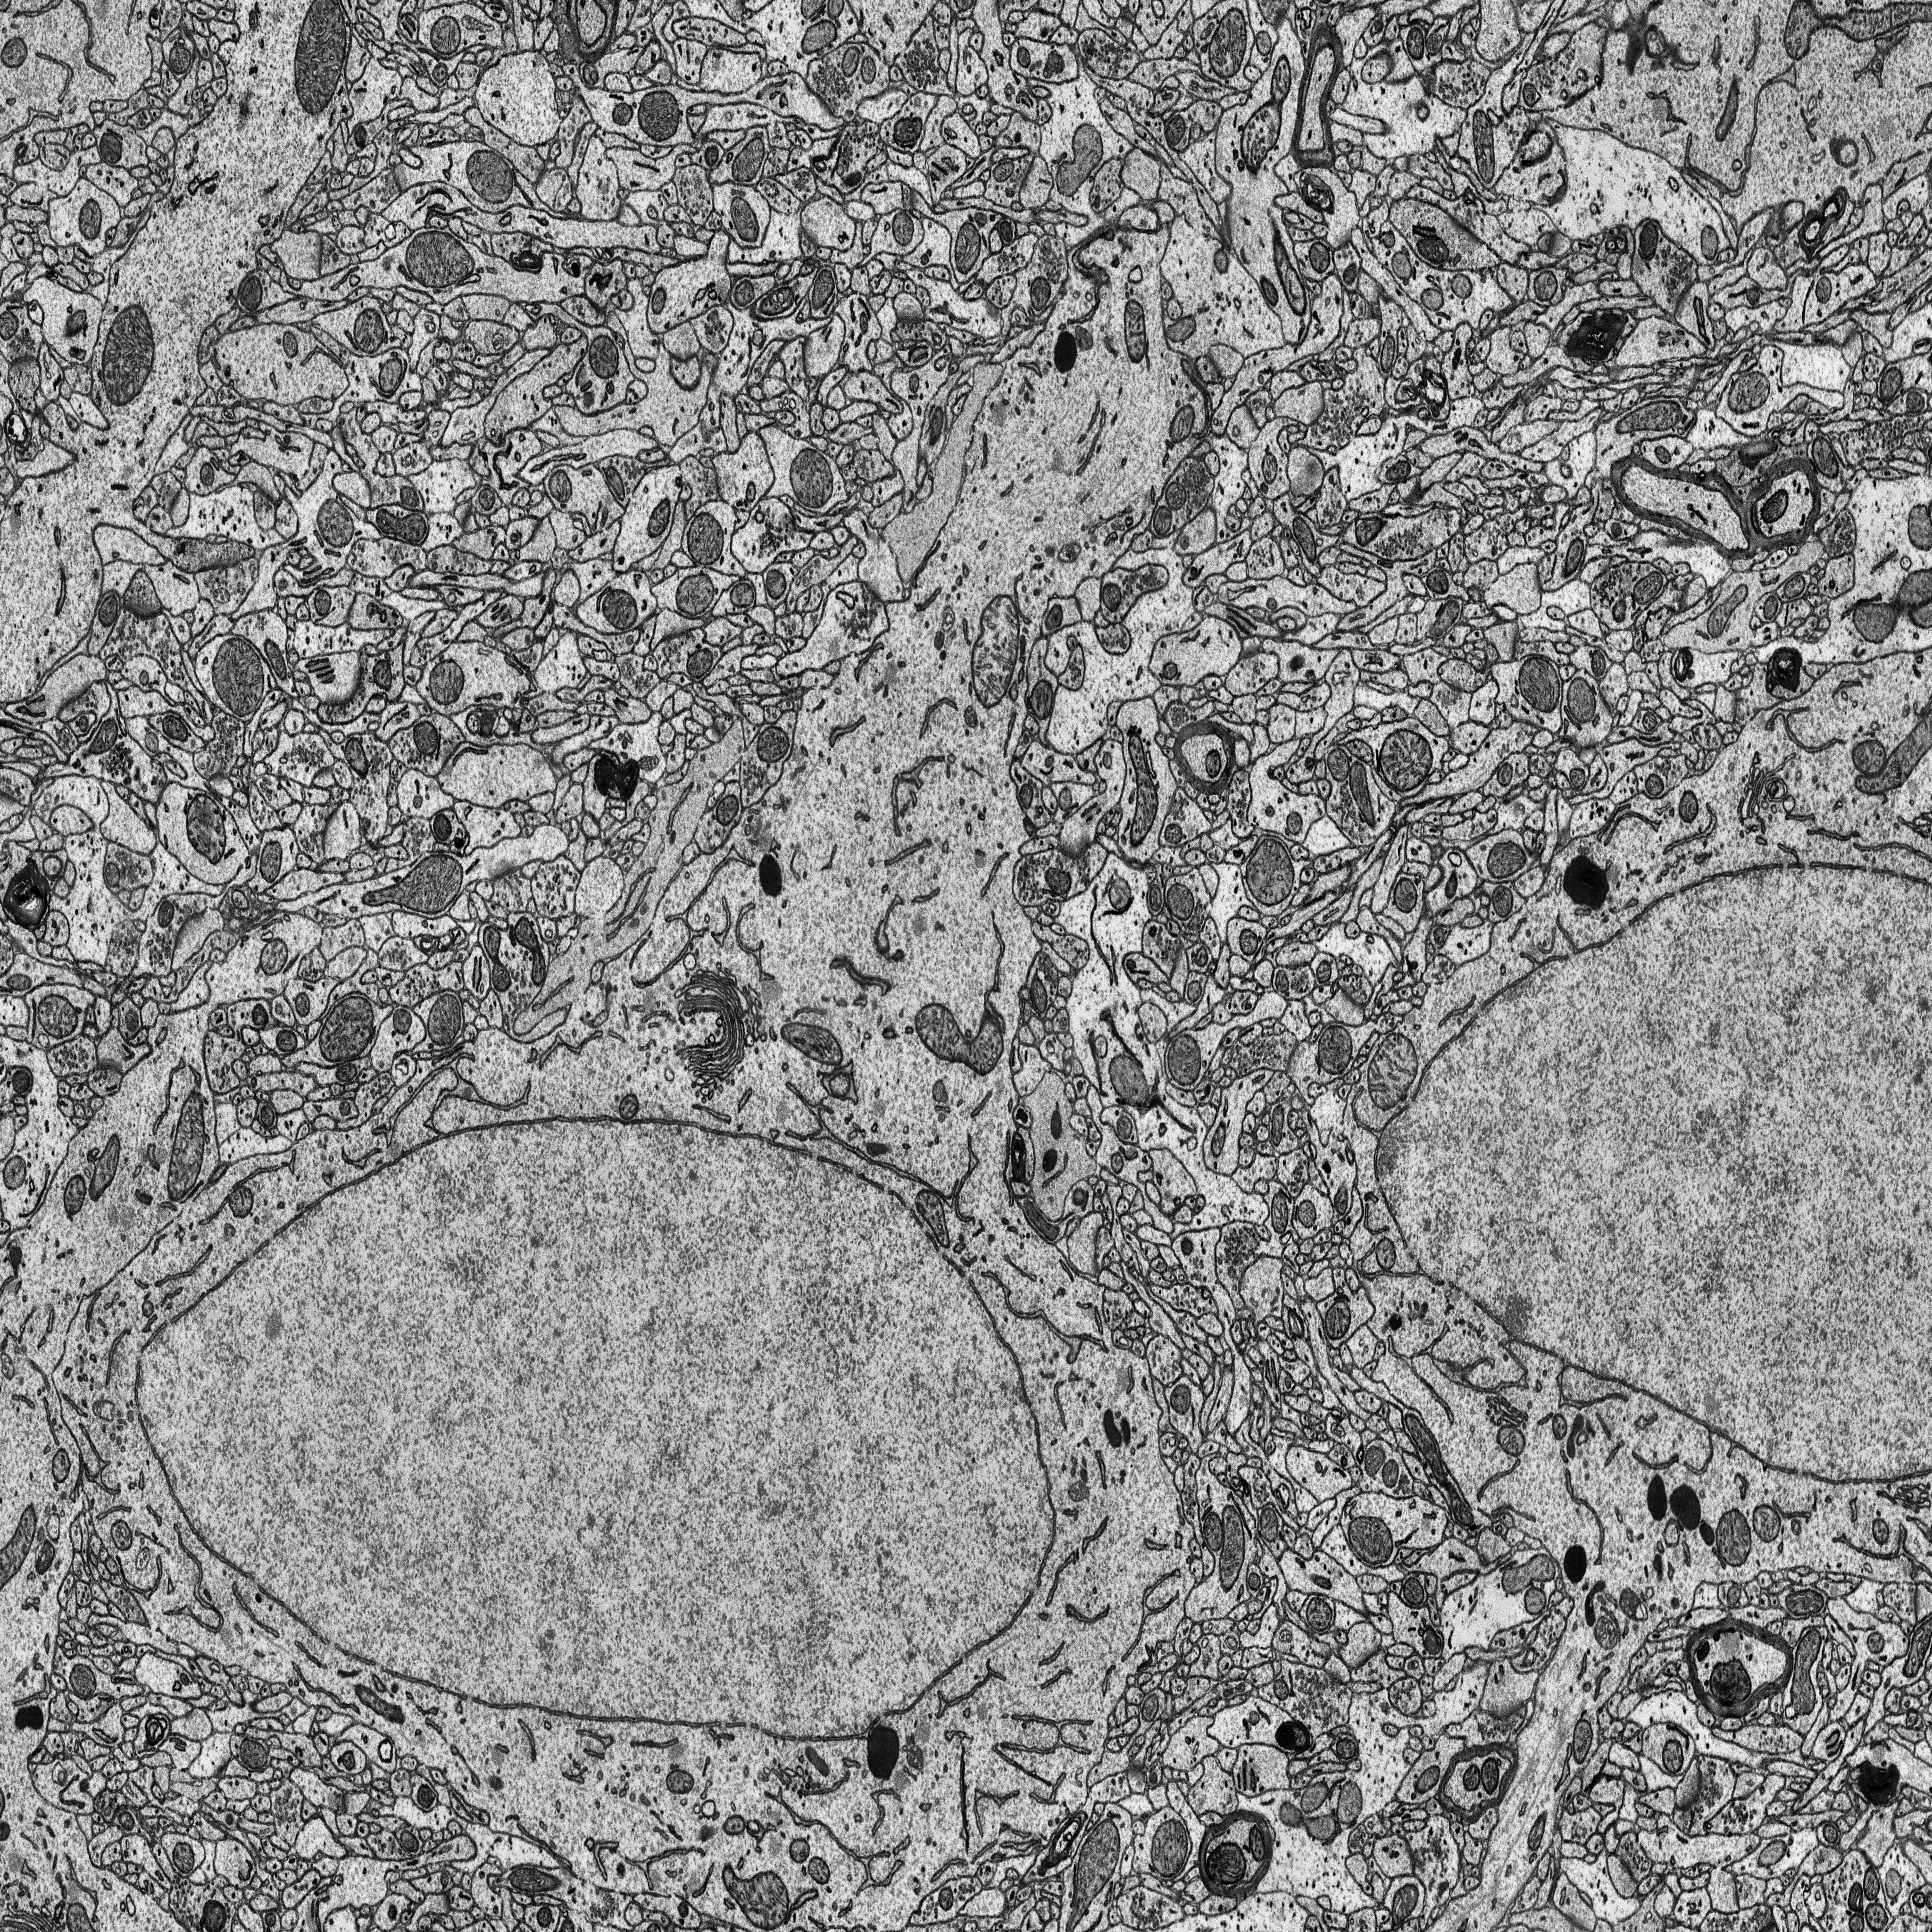
Electron microscopy slice of rat cortex tissue
Slice depth (z): 390
Mitochondria instances in slice: 325